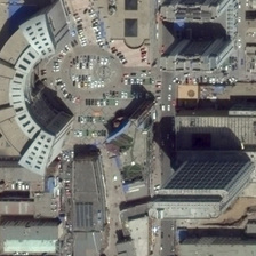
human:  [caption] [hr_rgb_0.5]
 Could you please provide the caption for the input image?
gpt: Many buildings and parking lots in the business district.

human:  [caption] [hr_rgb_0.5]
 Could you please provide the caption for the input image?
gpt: Standing in front of a row of tall buildings are square and semi-circular buildings.

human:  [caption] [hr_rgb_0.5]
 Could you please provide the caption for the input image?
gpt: In front of rows of tall buildings stands a square and semi-curved building.

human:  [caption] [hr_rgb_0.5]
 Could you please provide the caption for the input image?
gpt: Many buildings and parking lots are located in the commercial district.

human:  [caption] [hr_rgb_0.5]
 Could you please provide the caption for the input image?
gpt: Several buildings and a parking lot in a shopping area.